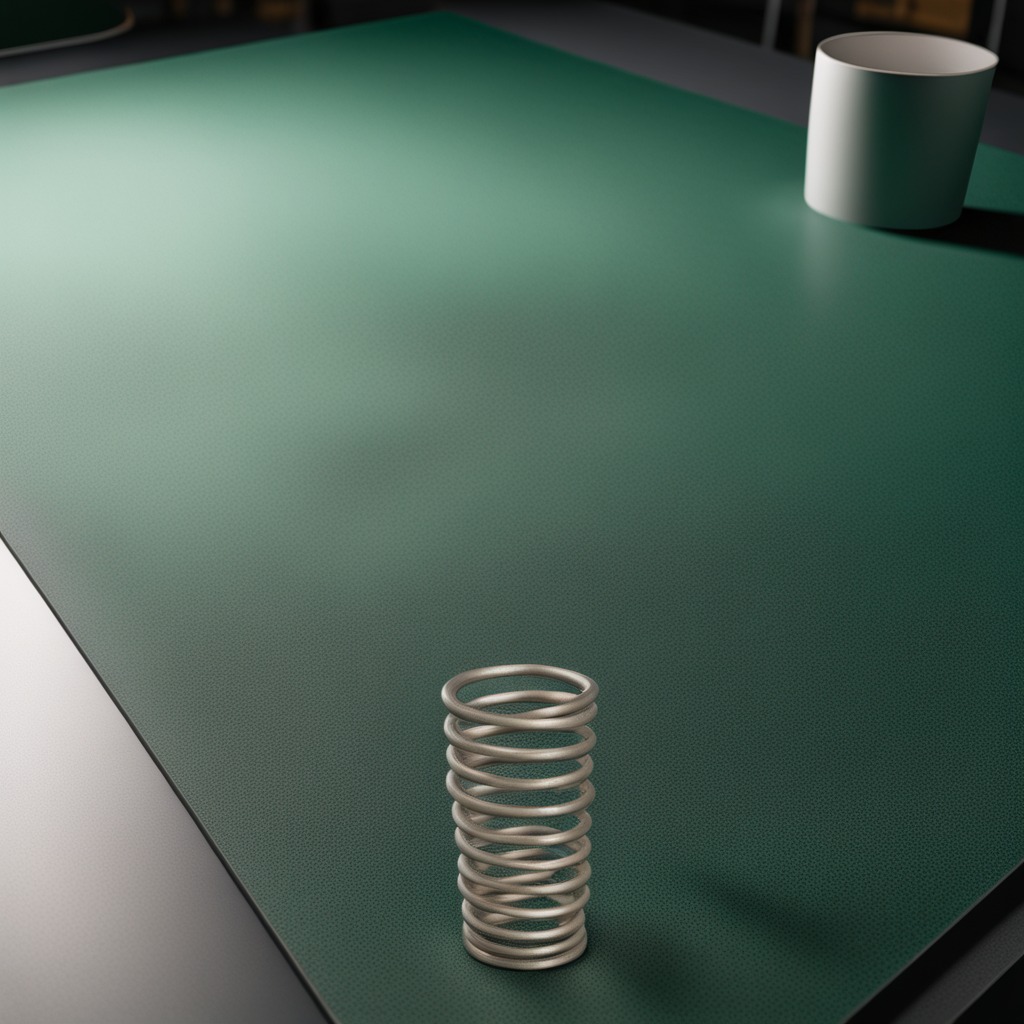
A coiled metal spring is lying on the tabletop.